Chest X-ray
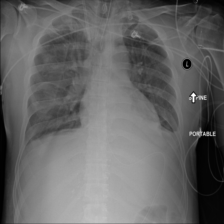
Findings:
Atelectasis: negative
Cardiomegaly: negative
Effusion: positive
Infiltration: positive
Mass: negative
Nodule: negative
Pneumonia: negative
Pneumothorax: negative
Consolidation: negative
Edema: negative
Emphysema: negative
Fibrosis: negative
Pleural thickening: negative
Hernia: negative